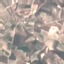
Label: PermanentCrop